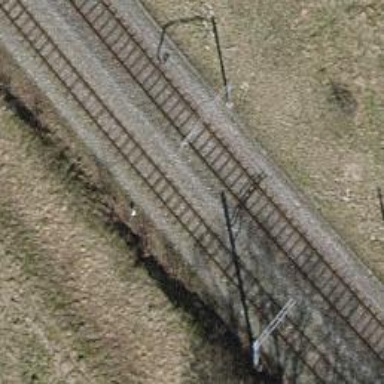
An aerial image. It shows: Narrow-gauge railway track electrified by contact line.